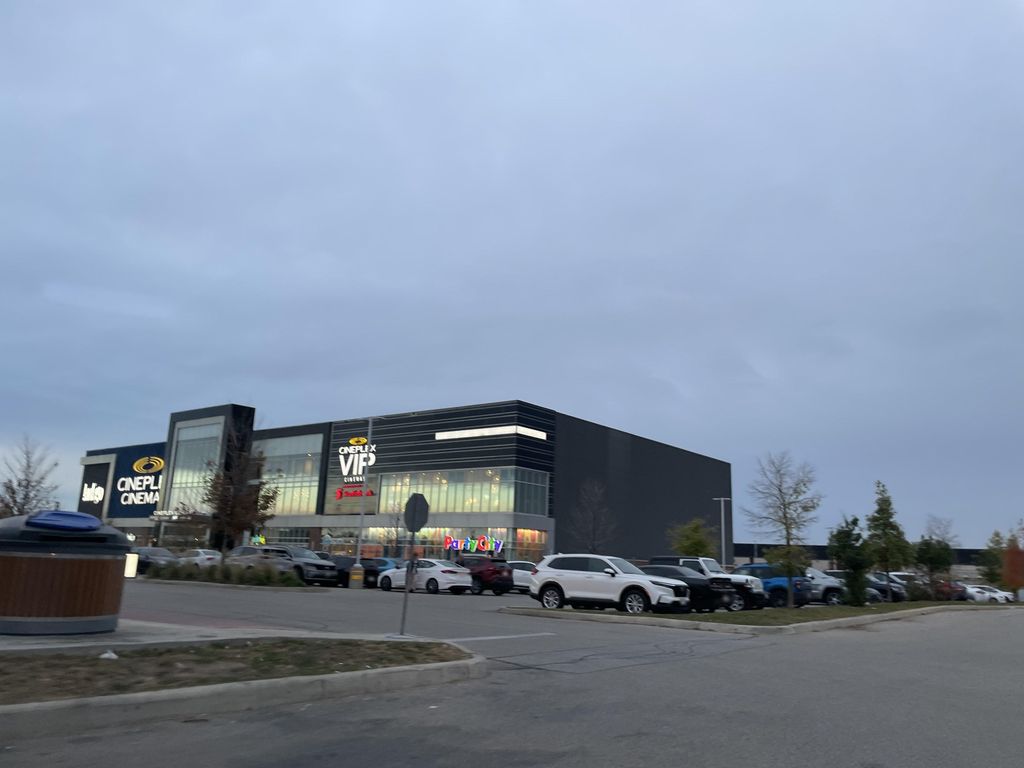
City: kitchener-waterloo